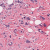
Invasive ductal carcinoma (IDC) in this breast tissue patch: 1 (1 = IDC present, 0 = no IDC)